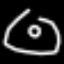
Label: donut